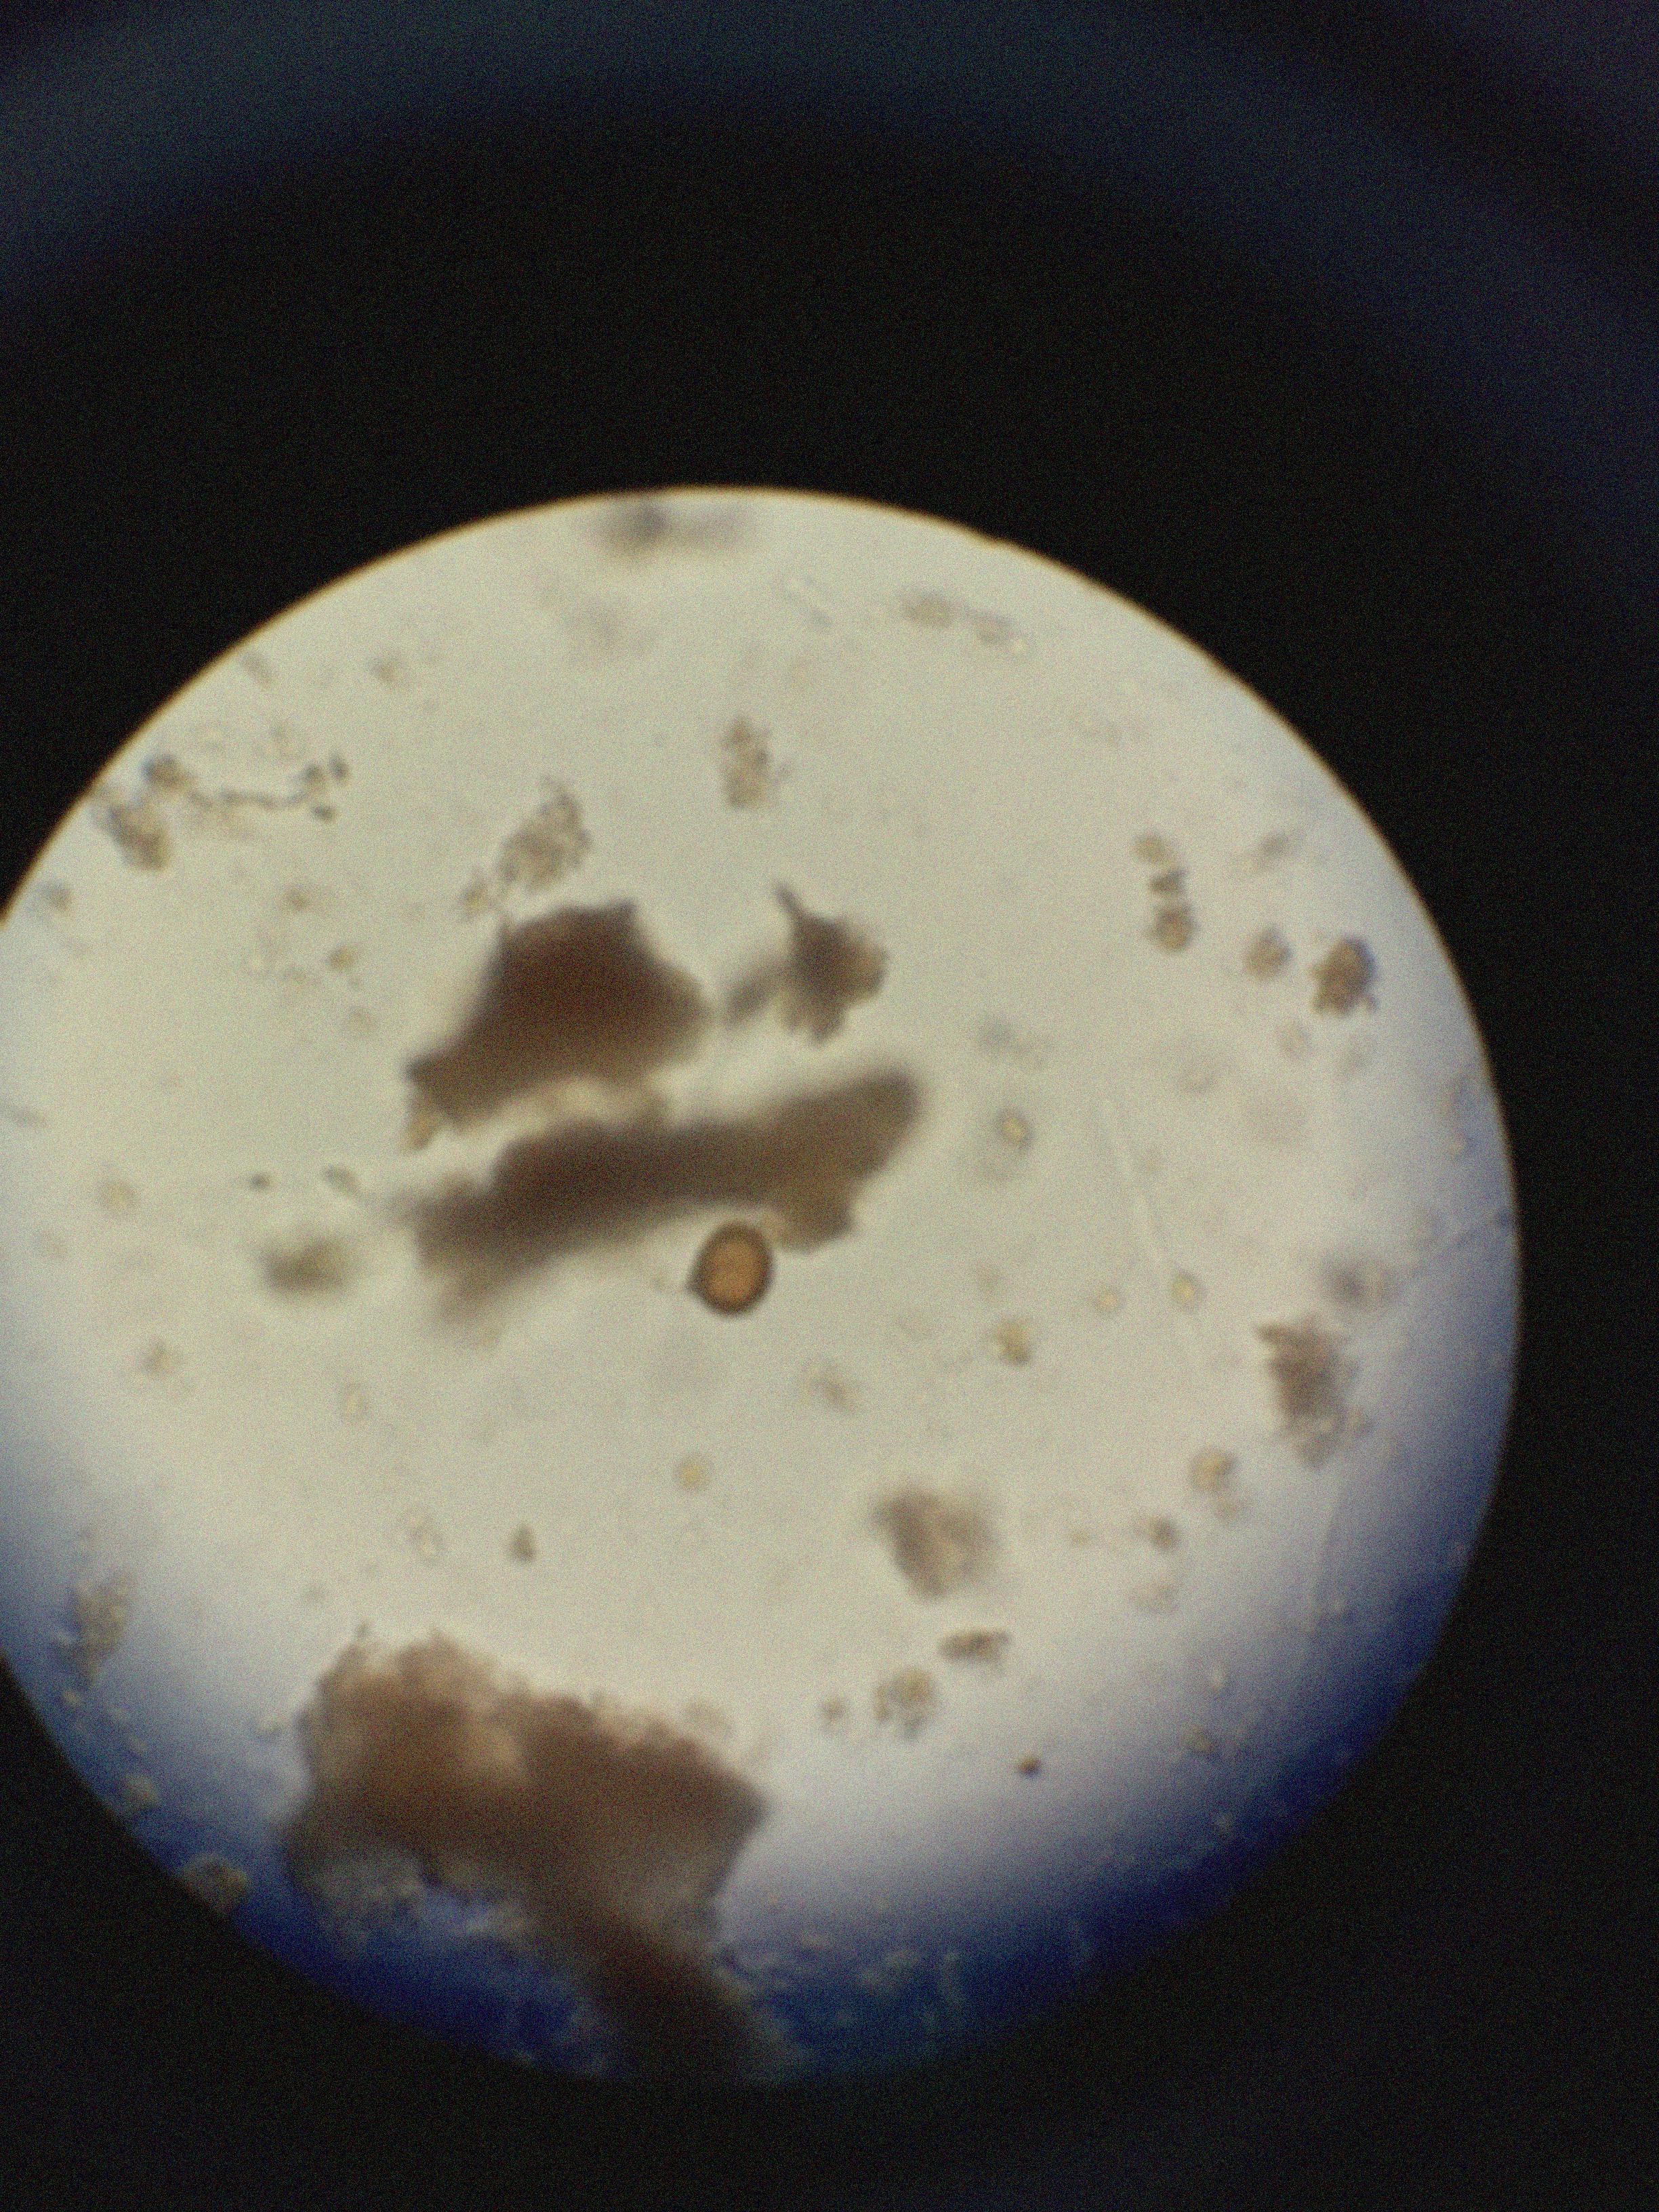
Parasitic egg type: Taenia spp. egg